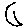
Label: moon